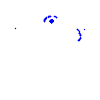
Particle: proton